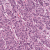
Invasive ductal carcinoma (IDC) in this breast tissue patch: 1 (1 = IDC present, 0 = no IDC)